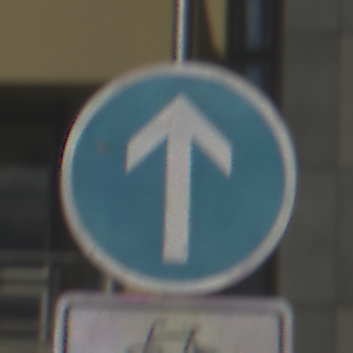
Verkehrszeichen: VorgeschriebeneFahrtrichtungGeradeaus
Zusatzzeichen unten: EinspurigeFahrzeugeFrei5
Umgebung: Outdoor, Urban
Tageszeit: MorningAfternoon
Wetter: PartlyCloudy
Licht: Natural
Jahreszeit: NotSpecified
Kontrast: HighContrast